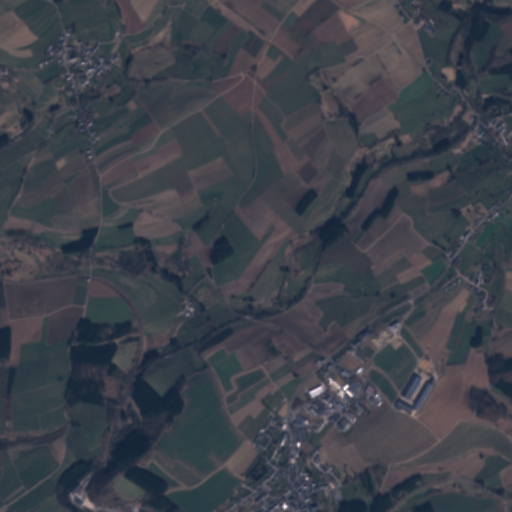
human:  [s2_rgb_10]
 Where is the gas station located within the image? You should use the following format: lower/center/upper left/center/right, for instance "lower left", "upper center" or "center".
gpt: The gas station is located in the lower center of the image.
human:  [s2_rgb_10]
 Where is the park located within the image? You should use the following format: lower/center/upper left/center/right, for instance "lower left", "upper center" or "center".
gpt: The park is located in the lower right of the image.
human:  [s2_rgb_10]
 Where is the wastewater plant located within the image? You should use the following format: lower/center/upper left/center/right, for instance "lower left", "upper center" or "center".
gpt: The wastewater plant is located in the center right of the image.
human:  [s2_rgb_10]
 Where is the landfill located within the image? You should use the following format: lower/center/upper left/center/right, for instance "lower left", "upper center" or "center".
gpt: There is no landfill in the image.